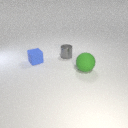
large green rubber sphere to the right of small gray metal cylinder